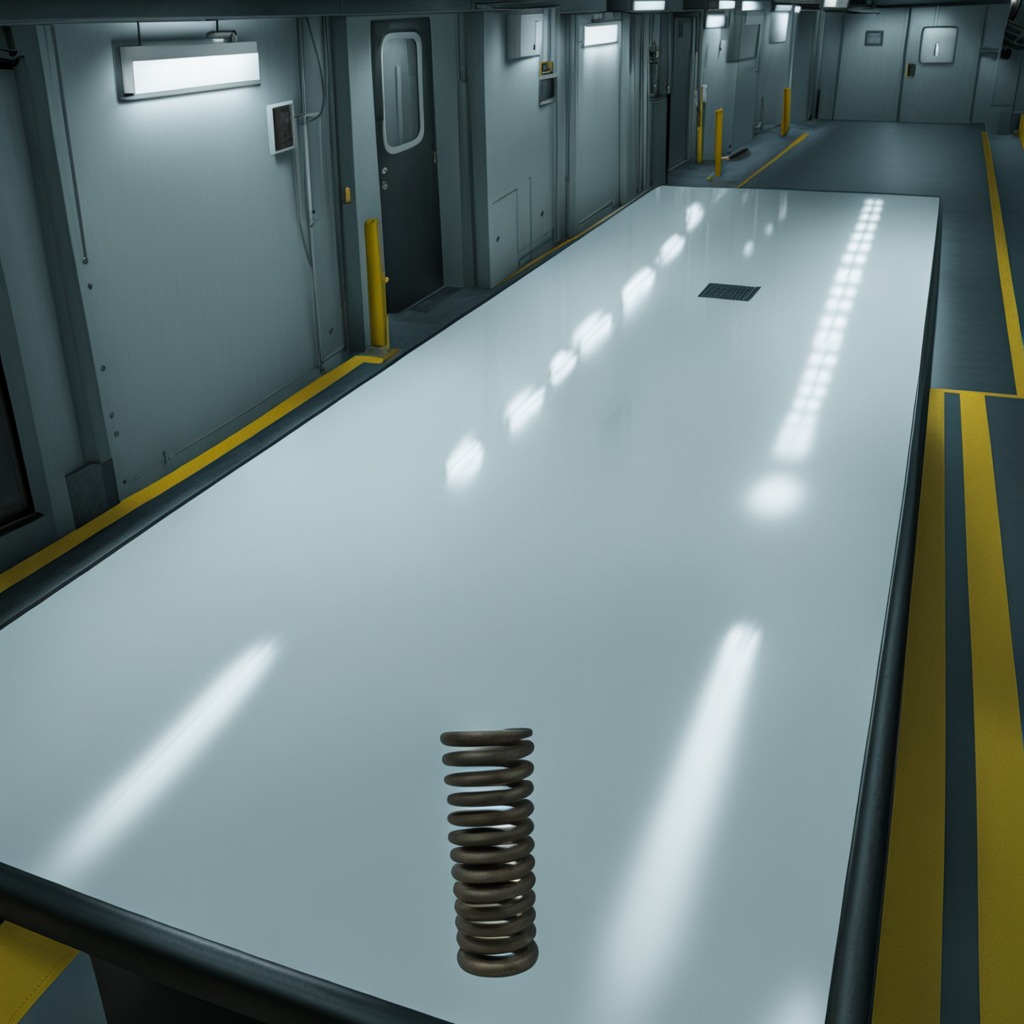
A coiled metal spring is lying on a high-gloss table in a ship maintenance bay industrial lighting.